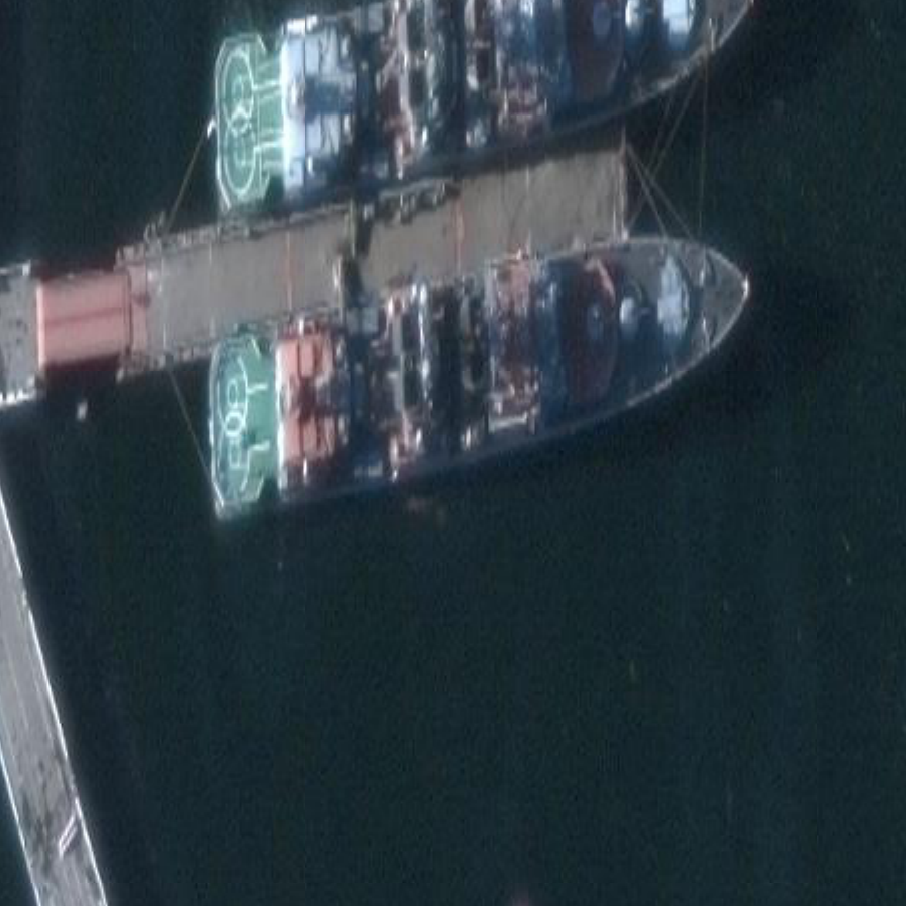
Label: destroyer